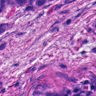
Metastatic tissue present: yes